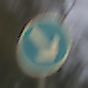
Verkehrszeichen: VorgeschriebeneVorbeifahrtRechts
Umgebung: Outdoor, Urban
Tageszeit: MorningAfternoon
Wetter: PartlyCloudy
Licht: Natural
Jahreszeit: NotSpecified
Kontrast: LowContrast